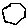
Label: hexagon